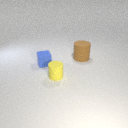
large brown rubber cylinder to the right of small yellow rubber cylinder